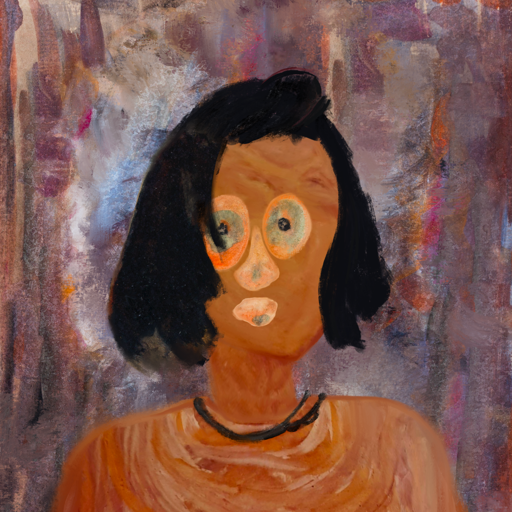
Background: Hypocrite, Head And Neck Front: Pious_Lady, Face Front: Childish, Bust: Pious_Lady, Hair Front: Mosgoul, Head Accessory: Blank, Second Necklace: Blank, Necklace: Orphan, Baby: Blank